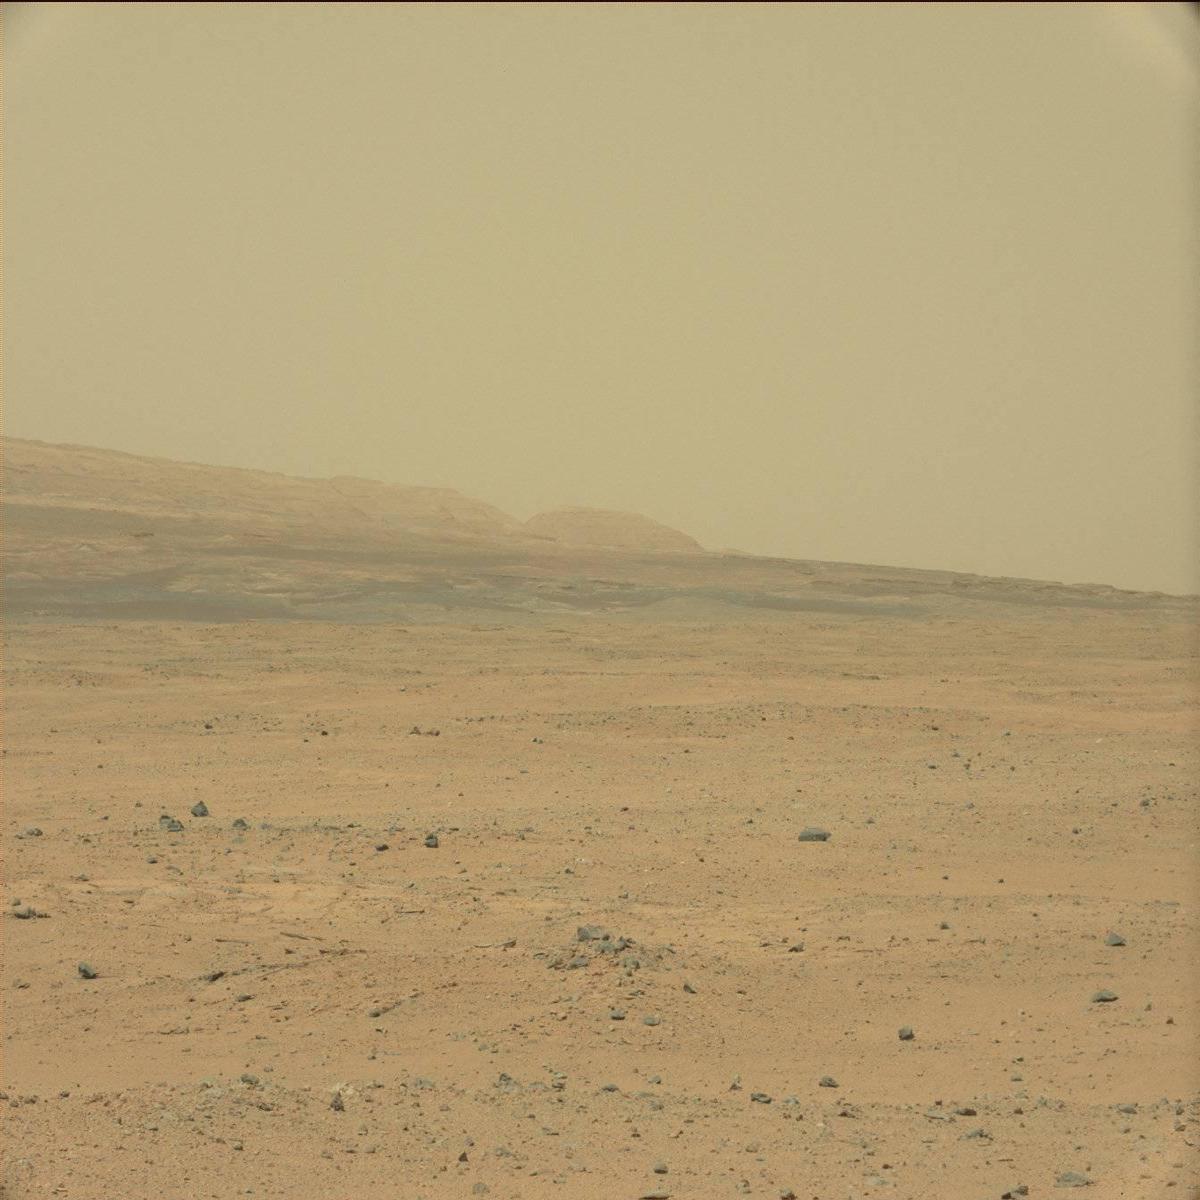
Terrain classes present: Bedrock, Ridge, Rock, Sand / Soil, Sky